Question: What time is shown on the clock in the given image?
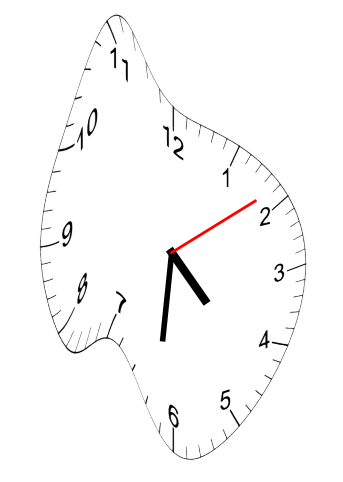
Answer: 04:31:09